Interaction volume radius: 5 \u00c5
Interaction volume height: 45 \u00c5
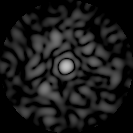
Disorder parameter: 0.8235